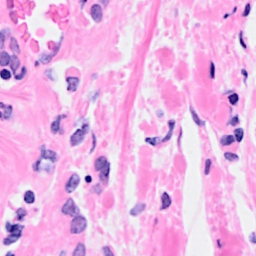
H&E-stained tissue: Breast